Question: How do you place child in front of a parents sibling with higher z-index?
I want the pink box to apear in front of the green.
<URL>

'''
<style>
#wrapper{
position:relative;
width:400px;
}
#red, #green{
height:200px;
width:400px;
}
#red{
background-color:red;
position:relative;
z-index:10;
}
#pink{
background-color:pink;
height:250px;
width:150px;
top:50px;
right:20px;
position:absolute;
z-index:40;
}
#green{
opacity:0.8;
background-color:green;
position:relative;
z-index:20;
top:-50px;
}
</style>
<div id="wrapper">
<div id="red">
<div id="pink">
</div>
</div>
<div id="green">
</div>
</div>
'''
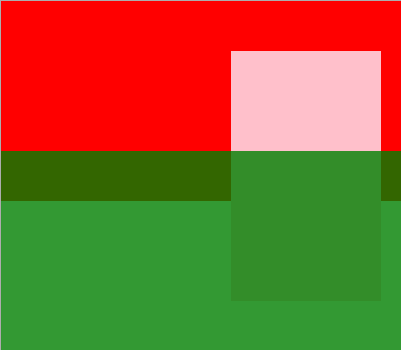
Answer: You need to remove 'position:relative;' from '#red' and it's done.
<URL>